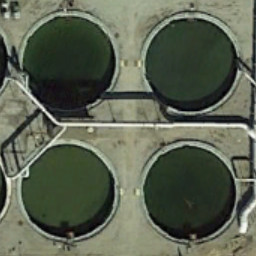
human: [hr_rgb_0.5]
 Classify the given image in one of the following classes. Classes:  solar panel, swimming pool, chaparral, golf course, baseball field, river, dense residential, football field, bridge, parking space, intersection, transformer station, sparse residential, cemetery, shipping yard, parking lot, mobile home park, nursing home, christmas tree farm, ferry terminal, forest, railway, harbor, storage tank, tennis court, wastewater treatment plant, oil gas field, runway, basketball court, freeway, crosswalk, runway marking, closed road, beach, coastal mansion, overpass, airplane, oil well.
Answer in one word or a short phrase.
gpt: wastewater treatment plant